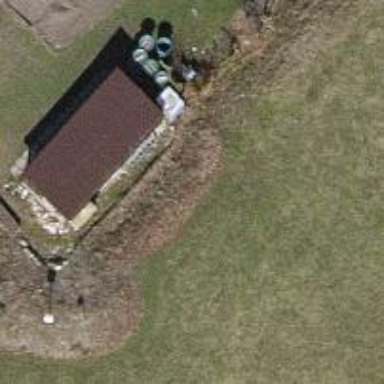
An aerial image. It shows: Shed.